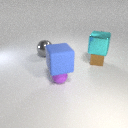
large gray metal sphere behind small brown metal cube